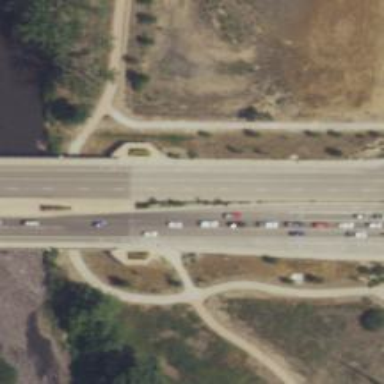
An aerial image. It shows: Bridge with asphalt surface for trunk highway. The track type is grade 1.